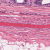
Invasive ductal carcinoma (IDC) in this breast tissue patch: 0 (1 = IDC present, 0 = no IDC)